Question: On the datasource of kendo grid I specified, in model, the type for each field.
In kendo grid for string, number and date I specified all the operators for each type.
However I can see only 'eq' and 'neq' operators (also for string, number and date fields).
Here is how i defined filterable.operators in my kendo grid:
'''
filterable: {
operators: {
//filter menu for "string" type columns
string: {
eq: "Uguale a",
neq: "Diverso da",
startswith: "Comincia con",
contains: "Contiene",
endswith: "Termina per"
},
//filter menu for "number" type columns
number: {
eq: "Uguale a",
neq: "Diverso da",
gte: "Maggiore o uguale a",
gt: "Maggiore di",
lte: "Minore o uguale a",
lt: "Minore di"
},
//filter menu for "date" type columns
date: {
eq: "Uguale a",
neq: "Diverso da",
gte: "Successiva o uguale al",
gt: "Successiva al",
lte: "Precedente o uguale al",
lt: "Precedente al"
}
}
}
'''
==========================================

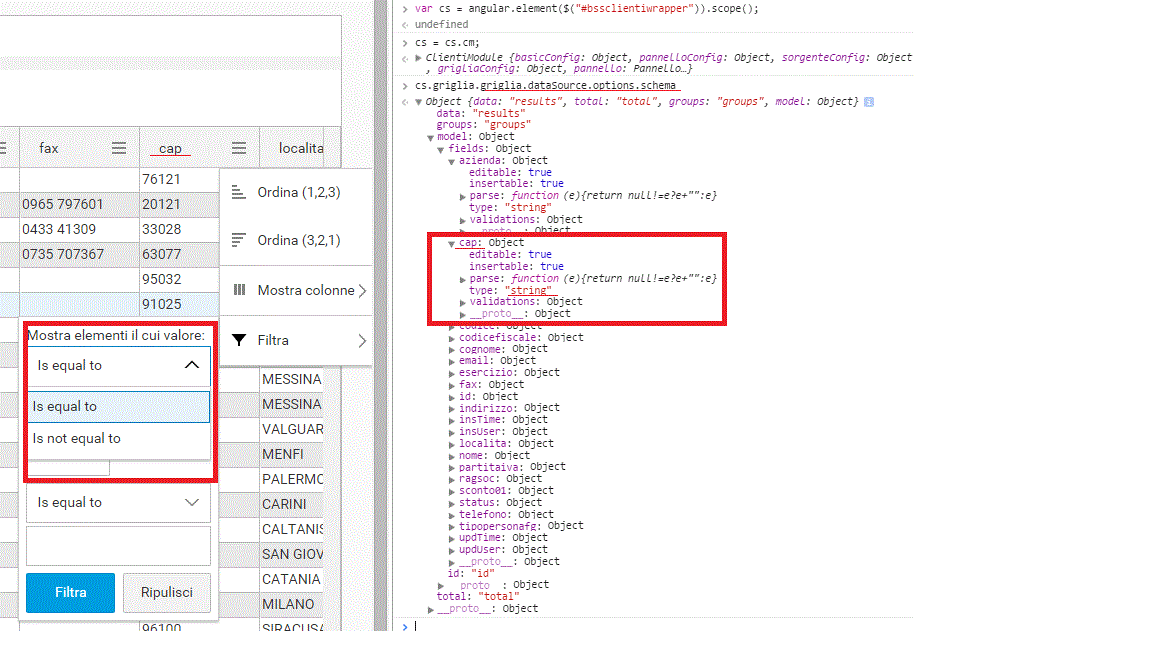
Answer: The problem was in grid columns configuration.
For all columns I had a 'values' array.
It is useful for columns that must be filtered by static values (filter by sex, values: ['M', 'F']).
The problem arises when array values is empty.
Solved deleting values property when values array is empty.